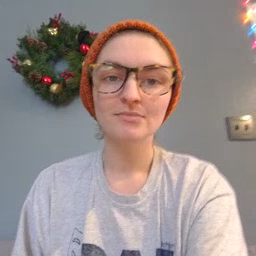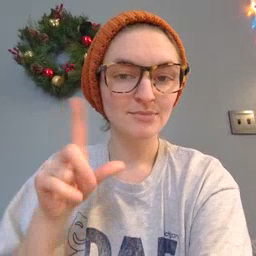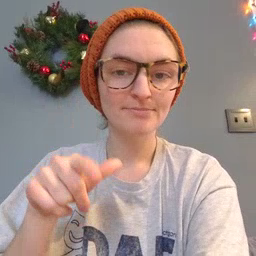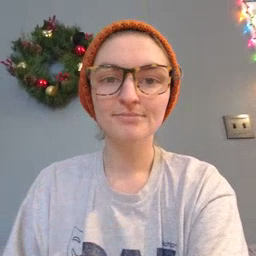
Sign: later